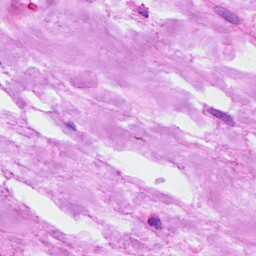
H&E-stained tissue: Breast